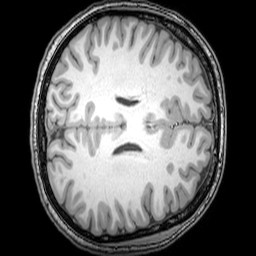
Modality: T1w
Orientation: axial
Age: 20
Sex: male
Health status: healthy
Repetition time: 0.081 s
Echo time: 0.037 s